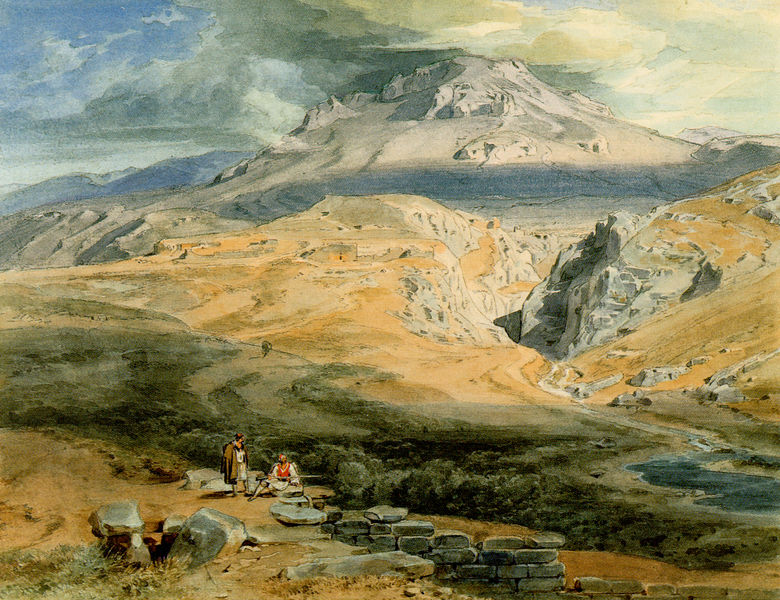
Titel: Blick vom Atreusgrab nach Nordosten auf die Burg von Mykene
Künstler: Karl Rottmann
Standort: München
Institution: Staatliche Graphische Sammlung
Schlagwörter: baum, berg, blau, dunkel, felsen, gestein, gewitter, himmel, mann, meer, schatten, umhang, wasser, weiß, wolken, aquarell, bäume, fluss, gelb, grün, landschaft, menschen, ocker, sand, see, sitzen, ufer, abend, braun, frau, grau, hell, licht, männer, orange, pastell, schwarz, skizze, strasse, zeichnung, gras, rot, weg, wiese, wolke, beige, hemd, jacke, mützen, stein, steine, bach, ebene, feld, ferne, gräser, horizont, hügel, morgen, natur, weite, busch, büsche, einsam, hütte, pfad, rauch, sonne, sträucher, wege, wiesen, land, mantel, paar, tal, wald, anhöhe, aussicht, farbig, ruhe, biegung, enge, italien, unterhaltung, zwei, stab, steinig, anstieg, berge, dürre, farben, fels, gebirge, gipfel, hang, klippen, wüste, mauer, dunst, nebel, sonnenuntergang, landschaftsmalerei, schlucht, rast, figuren, böschung, romantik, staffage, sturm, unwetter, wetter, lanze, hoch, kurven, wasserfarben, ruine, sonnenstrahl, orient, vulkan, wandern, wasserlauf, abgrund, waffe, ruinen, kurve, arabisch, mauern, karg, olymp, wanderer, griechisch, griechenland, flusstal, kluft, plateau, gebirgslandschaft, winden, hirten, donner, ausruhen, türkei, rasten, wanderung, staffagefiguren, zerklüftet, vesuv, rottmann, reiseskizze, kalk, aquarelliert, mauersteine, felden, aquarel, steinbruch, pilger, ideallandschaft, hochebene, türken, duster, mauerreste, anderung, trockenheit, naut, weolken, formationen, mauerrest, mykene, siitzen, neunzehntes, en, berglandschaft griechenland, 19.jh, wanderr, sittzend